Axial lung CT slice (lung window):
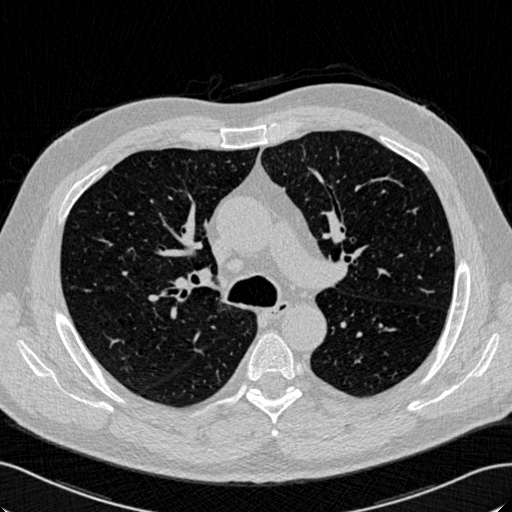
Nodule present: no